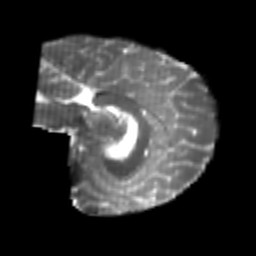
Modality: T2w
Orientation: sagittal
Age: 25
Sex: female
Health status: healthy
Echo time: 0.074 s